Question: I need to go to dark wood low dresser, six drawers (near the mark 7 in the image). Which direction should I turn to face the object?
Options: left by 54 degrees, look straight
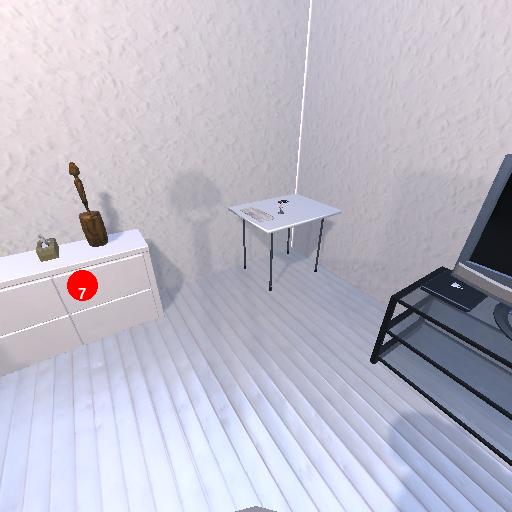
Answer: left by 54 degrees